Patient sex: M
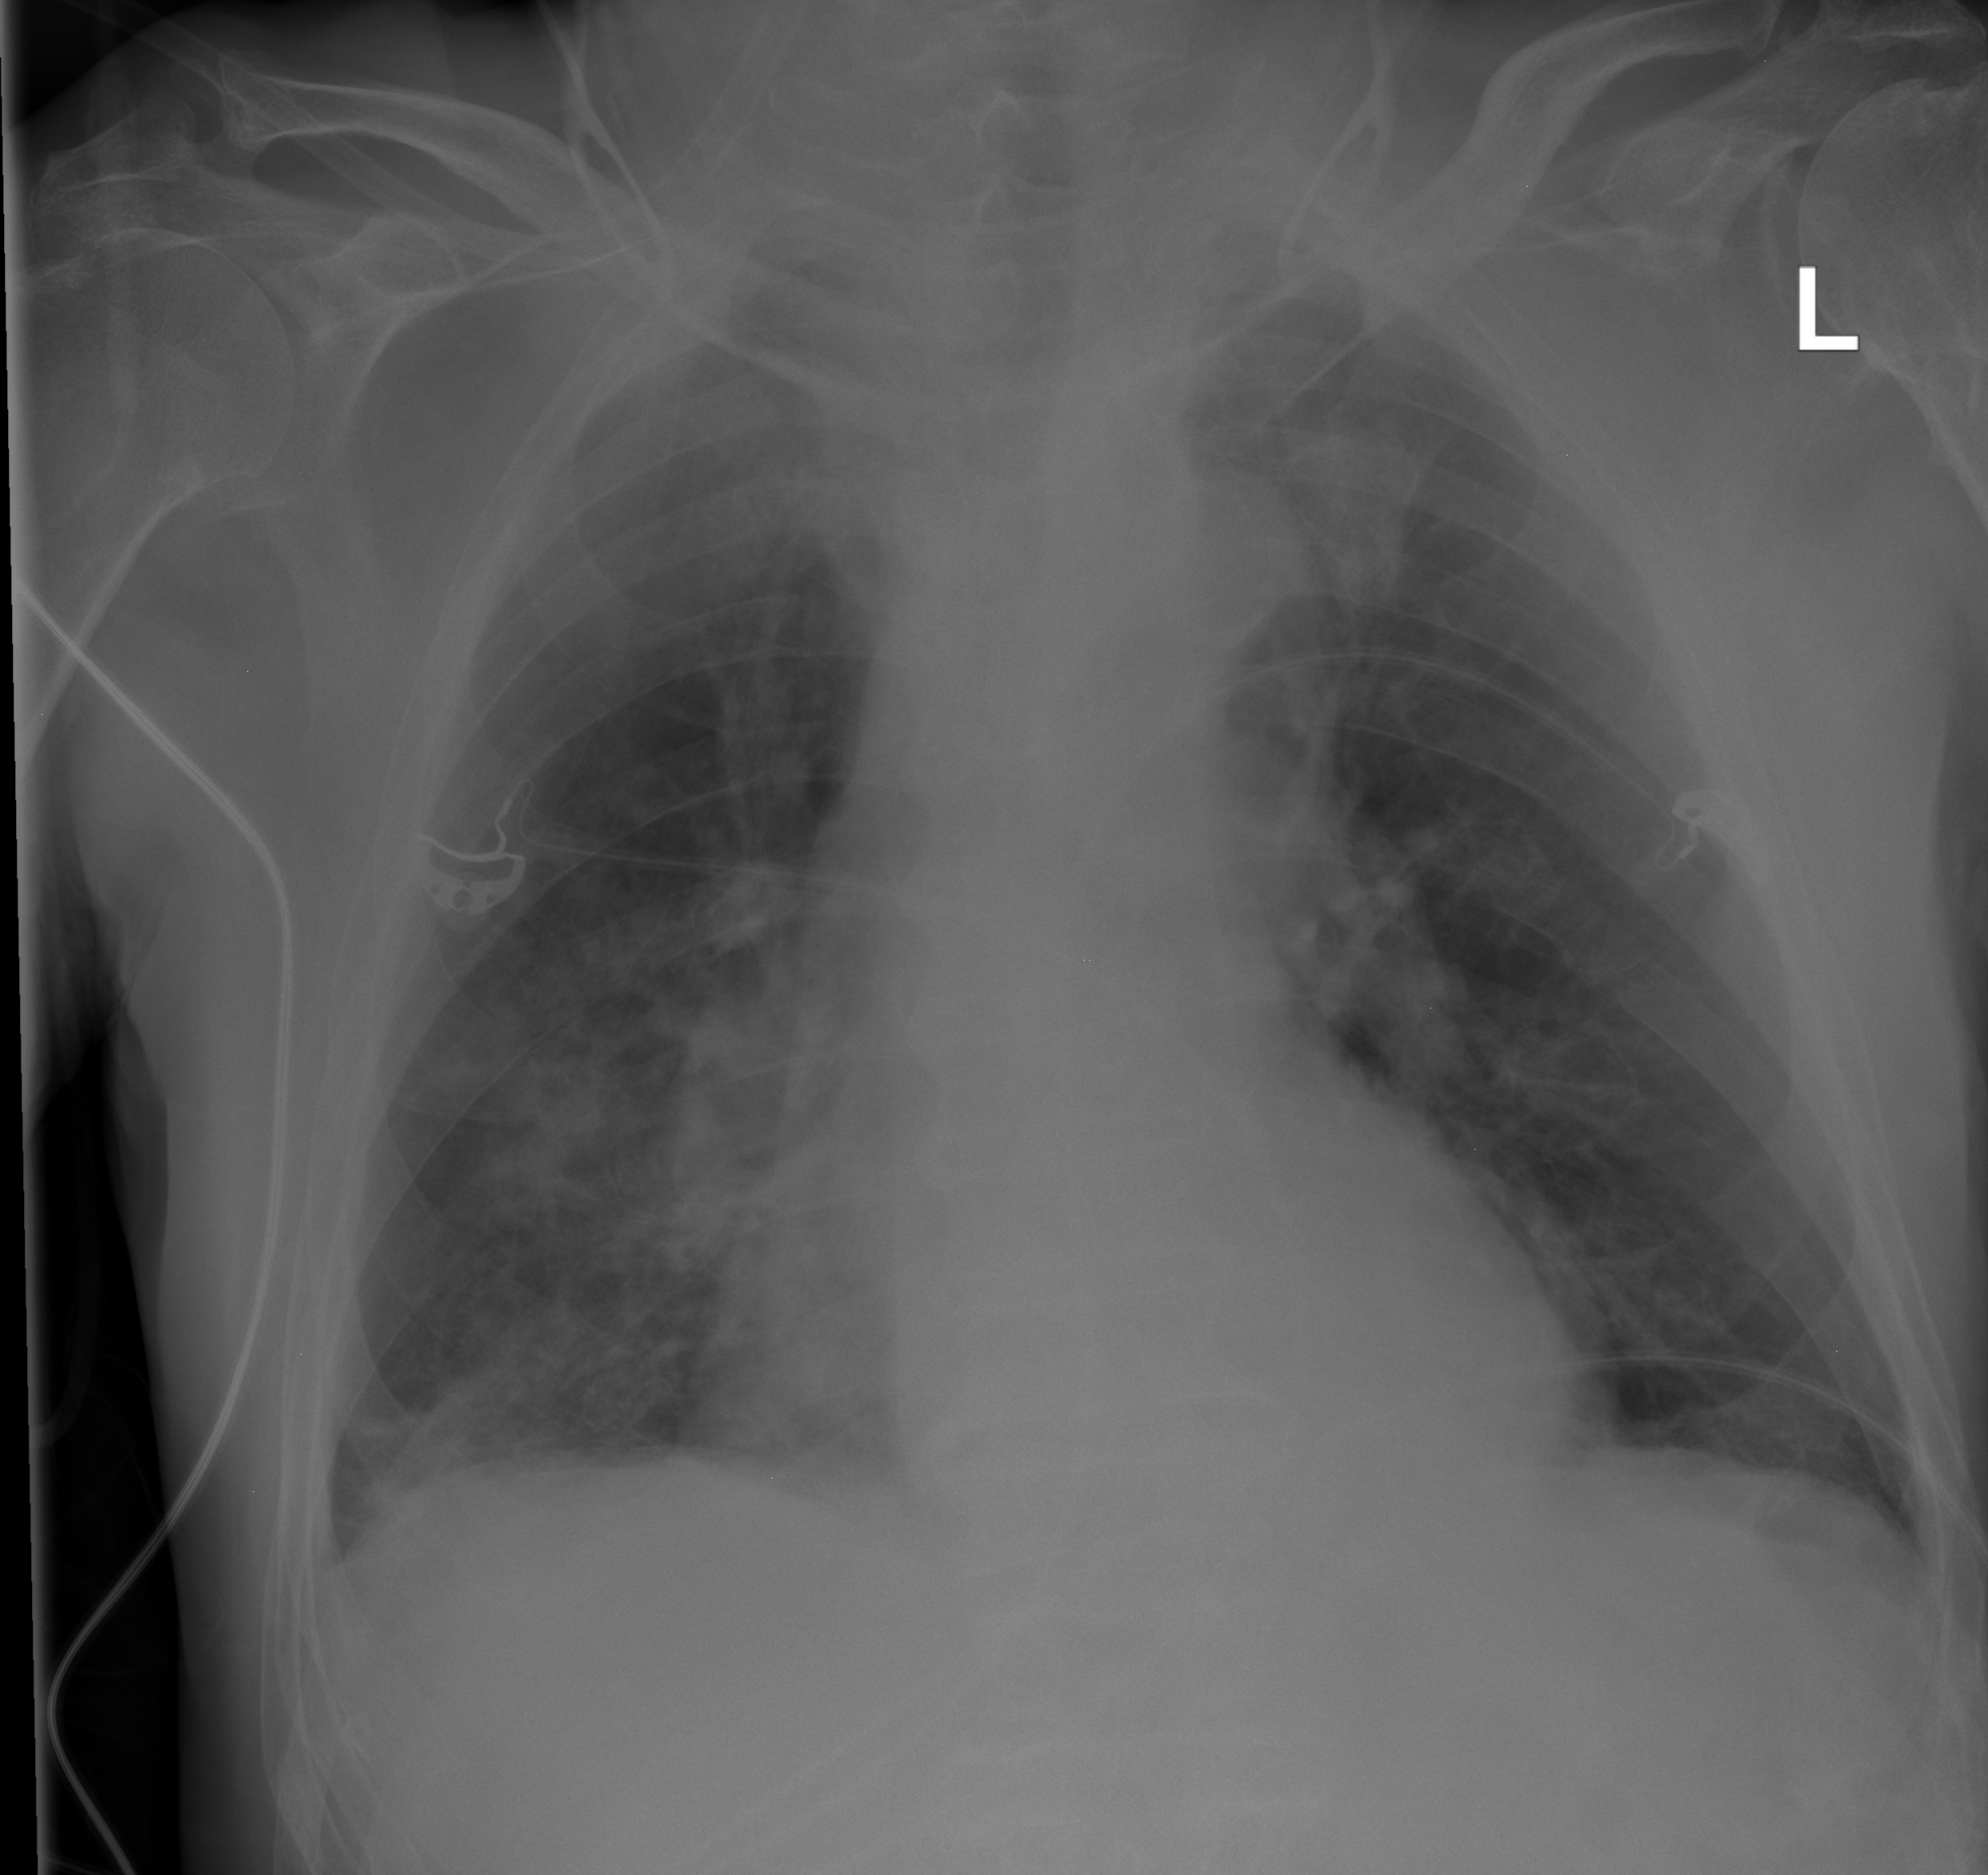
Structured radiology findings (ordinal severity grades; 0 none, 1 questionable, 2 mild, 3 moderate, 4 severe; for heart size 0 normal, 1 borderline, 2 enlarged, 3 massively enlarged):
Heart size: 0
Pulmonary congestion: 0
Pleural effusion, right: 0
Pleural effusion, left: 0
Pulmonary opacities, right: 3
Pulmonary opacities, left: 0
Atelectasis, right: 2
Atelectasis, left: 0